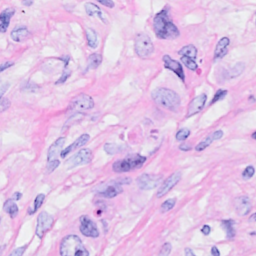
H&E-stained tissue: Breast